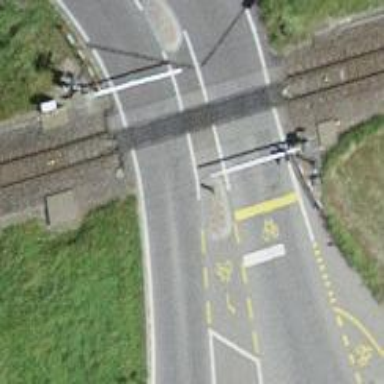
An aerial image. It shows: Level crossing along the railway.